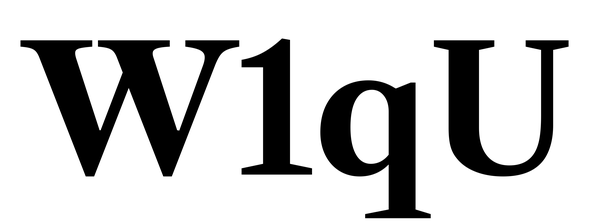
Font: LibreCaslonText_Bold